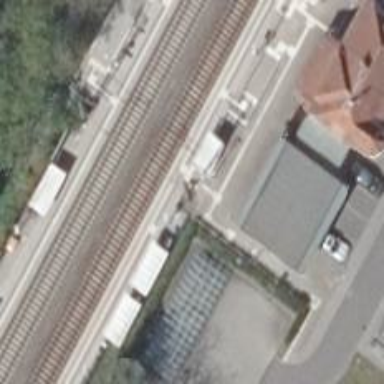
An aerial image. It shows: Platform edge at railway station.